Aerial crown-view tile of a tropical tree (Barro Colorado Island, Panama), acquired 20240918:
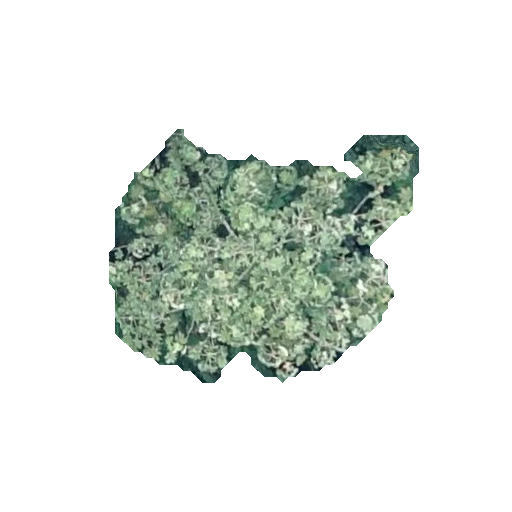
Species: Cecropia insignis
GBIF accepted scientific name: Cecropia insignis
Crown area: 88.359 m²